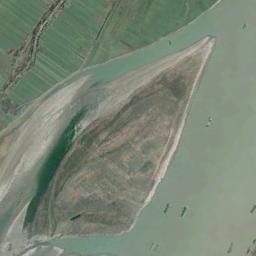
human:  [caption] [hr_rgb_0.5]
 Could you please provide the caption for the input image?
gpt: The island is surrounded by green river and some farmland are on the one side of river .

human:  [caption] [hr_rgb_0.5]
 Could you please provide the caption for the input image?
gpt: The island is surrounded by sea .

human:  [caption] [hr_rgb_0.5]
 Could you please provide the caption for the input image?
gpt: The land on the island is rough .

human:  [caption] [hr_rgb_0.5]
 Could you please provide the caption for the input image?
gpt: A shuttle-shaped island surrounded by turquoise waters  The island is a green and yellow-brown field with a land next to it .

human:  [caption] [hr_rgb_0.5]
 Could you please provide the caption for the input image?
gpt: The brown island is in a river beside many green farmlands .